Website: lowes
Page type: receipt
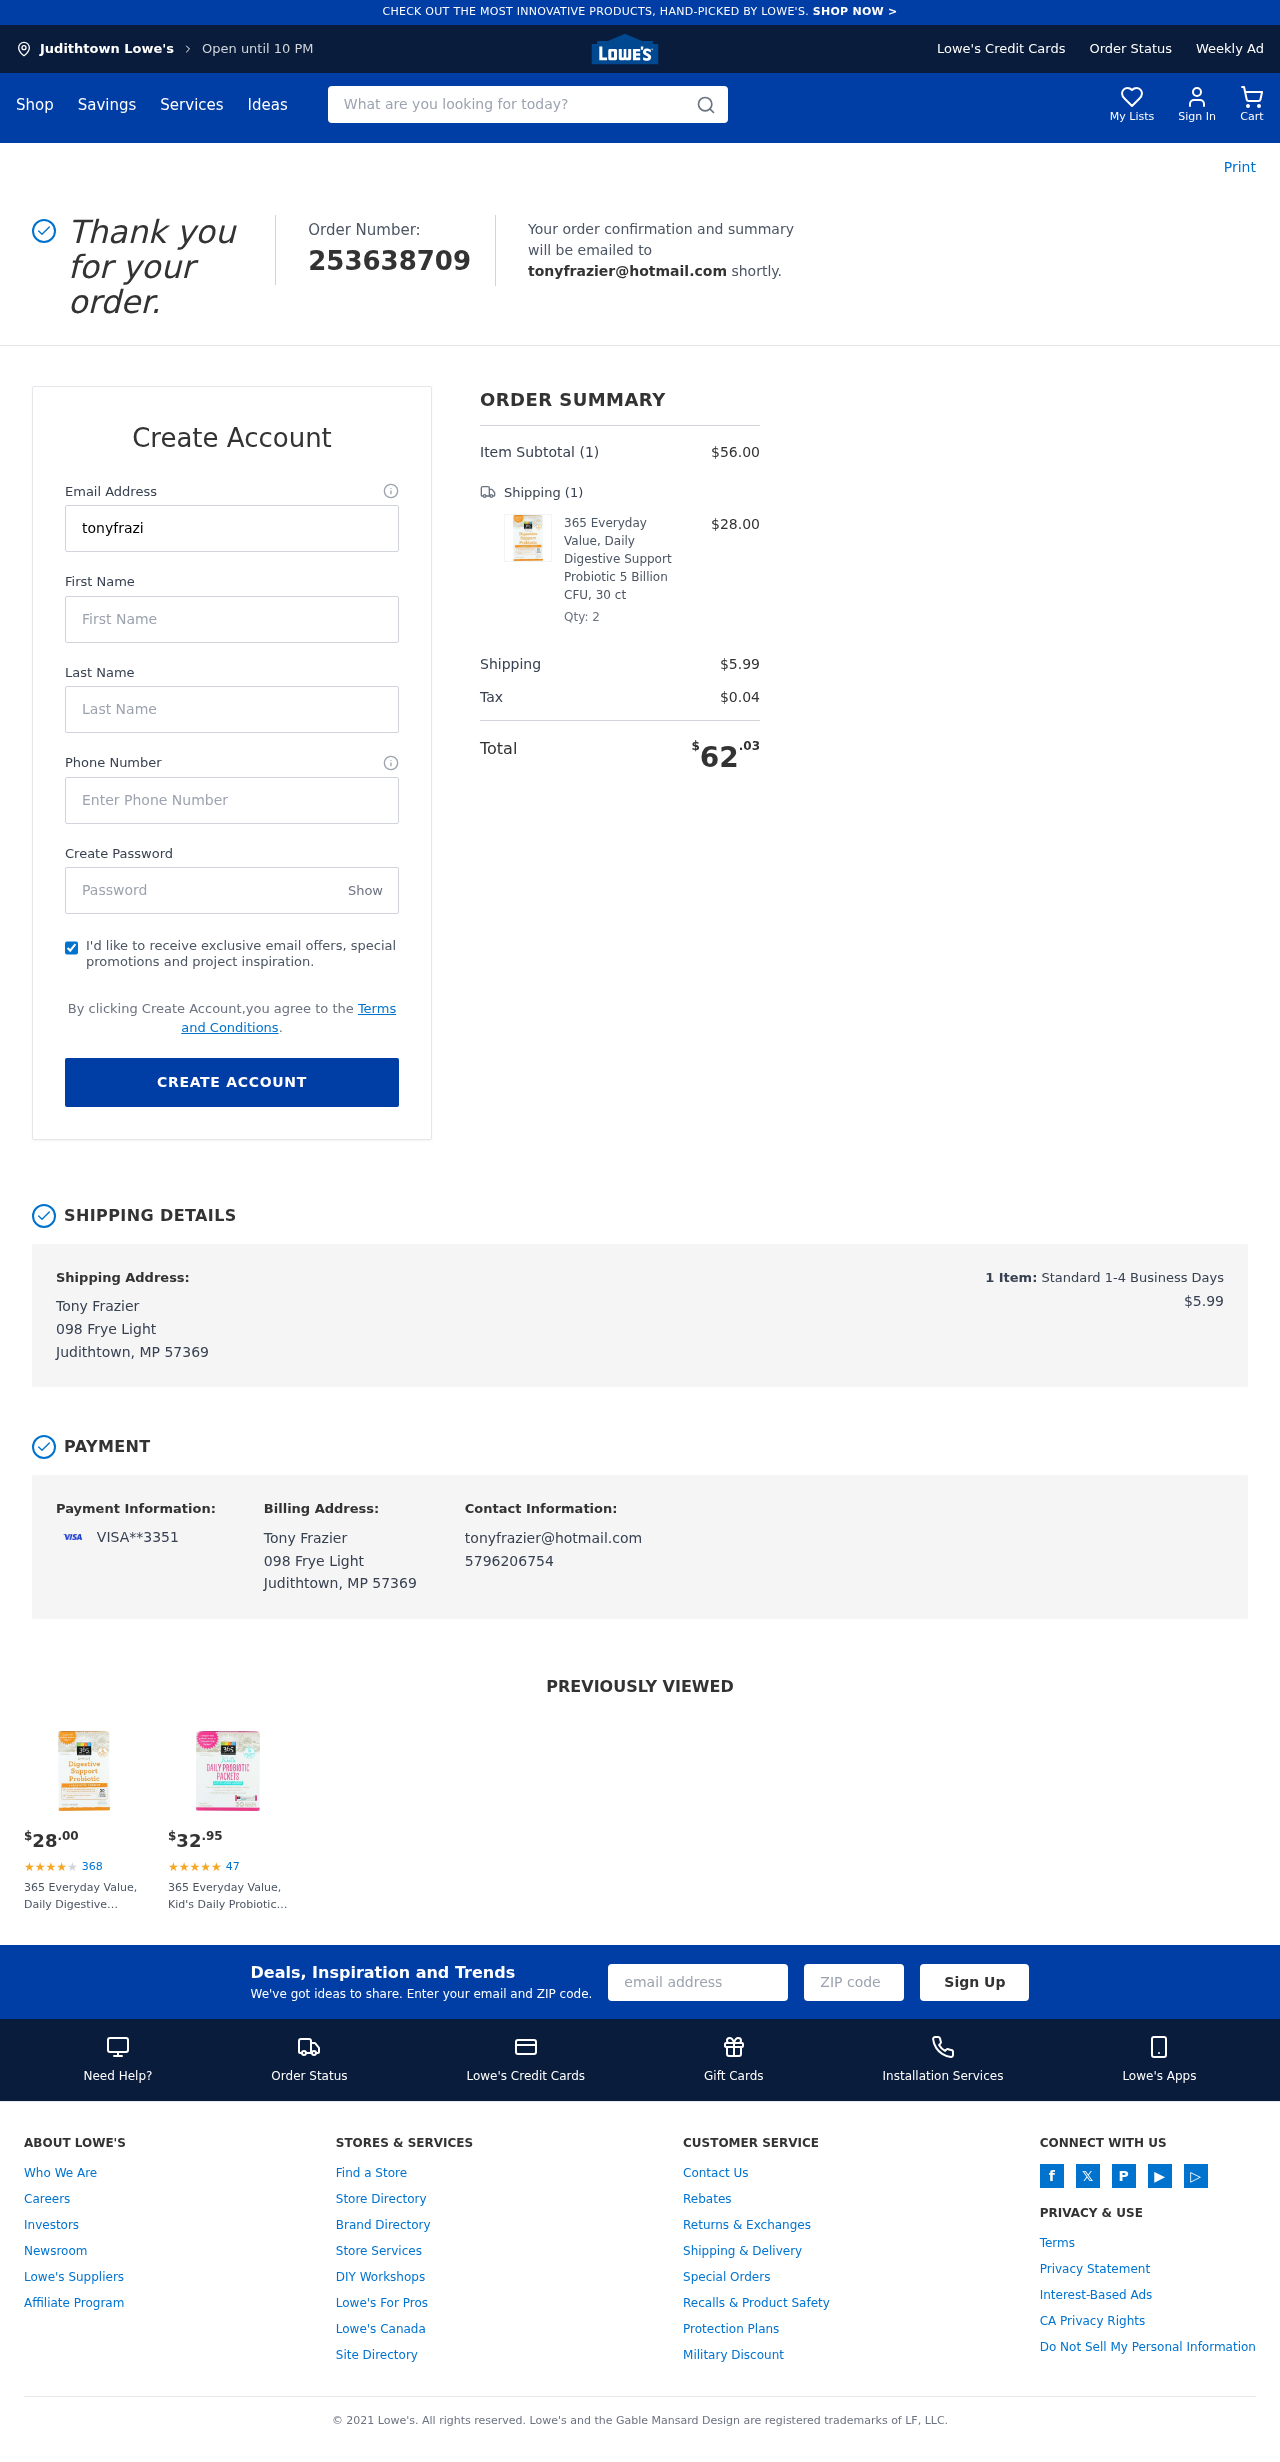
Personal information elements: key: PII_CARD_LAST4
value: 3351
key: PII_CARD_TYPE
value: VISA
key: PII_CITY
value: Judithtown
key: PII_EMAIL
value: tonyfrazier@hotmail.com
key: PII_FULLNAME
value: Tony Frazier
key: PII_PHONE
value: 5796206754
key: PII_STREET
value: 098 Frye Light
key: PII_FIRSTNAME
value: Tony
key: PII_LASTNAME
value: Frazier
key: PII_CITY_STATE_ZIP
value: Judithtown, MP 57369
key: PII_FULLNAME2
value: Tony Frazier
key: PII_FULLNAME3
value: Tony Frazier
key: PII_FIRSTNAME2
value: Tony
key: PII_FIRSTNAME3
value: Tony
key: PII_LASTNAME2
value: Frazier
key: PII_LASTNAME3
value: Frazier
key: PII_FIRSTNAME_DERIVED
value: Tony
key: PII_LASTNAME_DERIVED
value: Frazier
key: PII_FULLNAME_DERIVED
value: Tony Frazier
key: PII_NAME_FULL_DERIVED
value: Tony Frazier
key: PII_STREET2
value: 098 Frye Light
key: PII_CITY_STATE_ZIP2
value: Judithtown, MP 57369
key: PII_EMAIL2
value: tonyfrazier@hotmail.com
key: PII_EMAIL3
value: tonyfrazier@hotmail.com
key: PII_PHONE_LINE
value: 6754
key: PII_PHONE_SUFFIX
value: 6754
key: PII_PHONE2
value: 5796206754
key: PII_PHONE3
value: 5796206754
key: PII_PHONE_NUMERIC
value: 5796206754
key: PII_PHONE_LINE_NUMERIC
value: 6754
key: PII_PHONE_SUFFIX_NUMERIC
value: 6754
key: PII_PHONE2_NUMERIC
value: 5796206754
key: PII_PHONE3_NUMERIC
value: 5796206754
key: PII_PHONE_DIGITS
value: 5796206754
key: PII_PHONE_LAST4
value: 6754
Product elements: key: PRODUCT1_NAME
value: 365 Everyday Value, Daily Digestive Support Probiotic 5 Billion CFU, 30 ct
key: PRODUCT1_PRICE
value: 28
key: PRODUCT1_QUANTITY
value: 2
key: PRODUCT2_NAME
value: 365 Everyday Value, Kid's Daily Probiotic Packets, 30 ct
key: PRODUCT2_NUM_RATINGS
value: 47
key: PRODUCT2_PRICE
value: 32.95
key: PRODUCT1_PRICE2
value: $28.00
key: PRODUCT1_RATING2
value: ★
★
★
★
★
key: PRODUCT1_NUM_RATINGS2
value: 368
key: PRODUCT1_NAME2
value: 365 Everyday Value, Daily Digestive Support Probiotic 5 Billion CFU, 30 ct
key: PRODUCT2_RATING
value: ★
★
★
★
★
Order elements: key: ORDER_ID
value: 253638709
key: ORDER_NUM_ITEMS
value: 1
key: ORDER_SUBTOTAL
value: $56.00
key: ORDER_NUM_ITEMS2
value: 1
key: ORDER_SHIPPING_COST
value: $5.99
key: ORDER_TAX
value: $0.04
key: ORDER_TOTAL
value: $62.03
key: ORDER_NUM_ITEMS3
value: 1
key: ORDER_SHIPPING_COST2
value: $5.99
Search elements: key: HEADER_SEARCH
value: What are you looking for today?